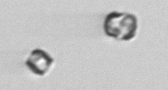
Label: Thalassiosira_sp_aff_mala